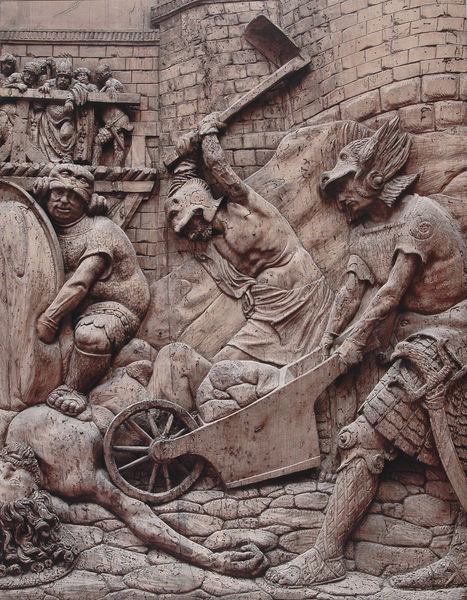
Titel: Hochaltar, ehemaliges Flügelrelief, Martyrium des hl. Kastulus (Detail)
Künstler: Hans Leinberger
Standort: Moosburg
Institution: ehemalige Stiftskirche St. Kastulus
Schlagwörter: flügel, fuß, hand, kampf, kopf, kämpfer, körper, mann, nackt, wolf, frauen, menschen, finger, frau, grau, holz, männer, blick, gebäude, tier, leute, rock, wand, architektur, arm, henker, hinrichtung, leiche, mord, schädel, stehen, stein, steine, tod, tot, toter, tragen, brüstung, boden, gewand, haare, publikum, locken, arbeit, karren, turm, skulptur, balkon, relief, liegen, fassade, beobachten, zuschauer, arbeiten, gewicht, last, schwer, transport, mauer, ziegel, halm, platz, speichen, sepia, arbeiter, karre, material, rad, schubkarre, schubkarren, wagen, beobachter, gewalt, krieg, schlacht, könig, soldaten, muskeln, sandalen, plastik, knie, liegend, kopfstein, hacken, antike, lendentuch, burg, hector, gefangen, pflasterstein, schwert, säbel, uniform, waffen, soldat, helm, ritter, rüstung, fries, gemäuer, rustika, römer, sims, ziegelsteine, helme, sandale, harnisch, axt, hammer, götter, heben, wams, krieger, stadtmauer, opfer, fresko, töten, merkur, beil, flügelhelm, schlagen, erschlagen, sten, bau, sklaven, hacke, schukarre, troja, masken, martyrium, hauen, liegender, toto, vierteilen, steinigen, steinigung, vierteilung, bluttat, hauena, hektor, hinrichtu, rbeiten, tierhelm, germanen, verurteilter, bergwerk, meißel, fallbeil, strassenbau, gallier, merur, steinfries, halbreleif, beil#, drachenhelm, mrod